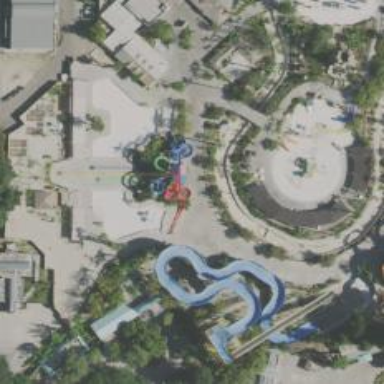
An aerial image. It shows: Water slide attraction.